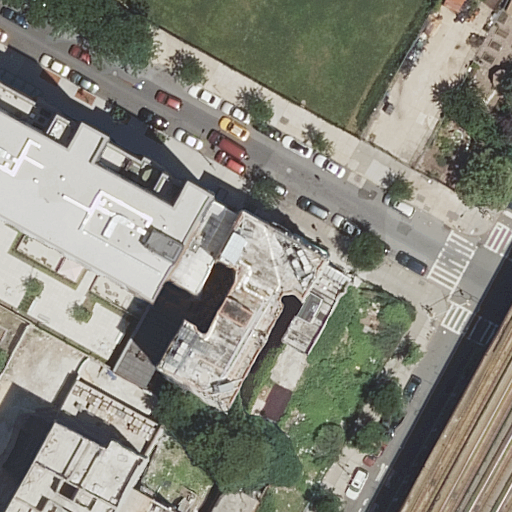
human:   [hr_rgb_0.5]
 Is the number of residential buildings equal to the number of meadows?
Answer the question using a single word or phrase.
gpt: no

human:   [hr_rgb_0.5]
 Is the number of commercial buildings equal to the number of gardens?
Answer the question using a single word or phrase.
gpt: no

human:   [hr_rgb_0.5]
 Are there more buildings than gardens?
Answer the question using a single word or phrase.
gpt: yes

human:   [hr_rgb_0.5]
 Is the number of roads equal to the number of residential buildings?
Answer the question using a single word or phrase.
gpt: no

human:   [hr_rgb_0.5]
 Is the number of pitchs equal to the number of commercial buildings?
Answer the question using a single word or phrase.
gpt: no

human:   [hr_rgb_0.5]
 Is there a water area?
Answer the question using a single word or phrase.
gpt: no

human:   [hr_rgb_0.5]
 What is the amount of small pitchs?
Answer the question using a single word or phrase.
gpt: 0

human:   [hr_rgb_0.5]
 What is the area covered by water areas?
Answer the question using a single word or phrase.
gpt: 0m2

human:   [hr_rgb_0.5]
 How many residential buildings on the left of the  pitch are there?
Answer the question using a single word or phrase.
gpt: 6

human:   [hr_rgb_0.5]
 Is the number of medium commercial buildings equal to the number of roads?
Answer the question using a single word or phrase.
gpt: no

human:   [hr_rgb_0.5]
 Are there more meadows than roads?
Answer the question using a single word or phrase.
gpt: no

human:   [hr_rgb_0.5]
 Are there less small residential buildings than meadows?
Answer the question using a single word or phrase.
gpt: yes

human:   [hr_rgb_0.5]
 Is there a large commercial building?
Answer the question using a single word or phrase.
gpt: no

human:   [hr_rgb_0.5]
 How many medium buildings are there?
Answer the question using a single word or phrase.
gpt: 6

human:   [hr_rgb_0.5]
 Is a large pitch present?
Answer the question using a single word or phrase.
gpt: yes

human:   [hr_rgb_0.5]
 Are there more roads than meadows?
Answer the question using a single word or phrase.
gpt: yes

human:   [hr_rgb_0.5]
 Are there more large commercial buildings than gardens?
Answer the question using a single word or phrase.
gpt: no

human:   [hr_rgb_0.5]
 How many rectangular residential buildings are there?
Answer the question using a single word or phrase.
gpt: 7

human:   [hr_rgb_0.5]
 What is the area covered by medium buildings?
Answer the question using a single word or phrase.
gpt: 962m2

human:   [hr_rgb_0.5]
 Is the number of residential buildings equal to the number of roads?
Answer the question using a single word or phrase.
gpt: no

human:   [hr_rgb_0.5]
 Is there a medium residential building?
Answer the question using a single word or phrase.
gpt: yes

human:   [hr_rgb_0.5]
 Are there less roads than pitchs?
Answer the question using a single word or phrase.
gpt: no

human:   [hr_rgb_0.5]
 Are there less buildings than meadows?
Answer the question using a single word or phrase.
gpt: no

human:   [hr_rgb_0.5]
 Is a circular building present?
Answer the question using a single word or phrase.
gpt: no

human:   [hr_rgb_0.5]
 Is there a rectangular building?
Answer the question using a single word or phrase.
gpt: yes

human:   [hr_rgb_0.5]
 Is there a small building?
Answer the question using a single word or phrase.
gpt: no

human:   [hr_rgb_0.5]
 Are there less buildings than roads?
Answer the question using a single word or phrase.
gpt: no

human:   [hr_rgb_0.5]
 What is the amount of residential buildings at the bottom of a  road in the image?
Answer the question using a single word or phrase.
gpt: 7

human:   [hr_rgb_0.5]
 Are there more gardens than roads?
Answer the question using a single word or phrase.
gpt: no

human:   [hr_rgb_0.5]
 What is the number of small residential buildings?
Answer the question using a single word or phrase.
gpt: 0

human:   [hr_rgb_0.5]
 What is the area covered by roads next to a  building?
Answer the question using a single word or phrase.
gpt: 0m2

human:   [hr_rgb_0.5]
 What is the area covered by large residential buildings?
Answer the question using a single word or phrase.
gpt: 2078m2

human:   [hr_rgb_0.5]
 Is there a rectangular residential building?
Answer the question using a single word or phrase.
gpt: yes

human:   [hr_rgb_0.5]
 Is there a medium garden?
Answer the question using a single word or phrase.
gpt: yes

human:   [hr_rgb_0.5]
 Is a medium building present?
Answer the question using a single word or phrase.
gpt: yes

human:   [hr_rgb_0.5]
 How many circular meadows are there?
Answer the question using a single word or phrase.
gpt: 0